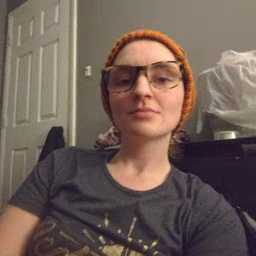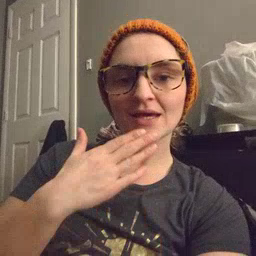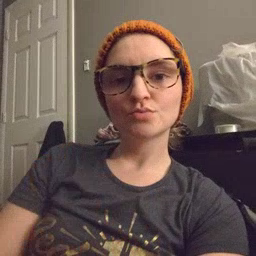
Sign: thankyou